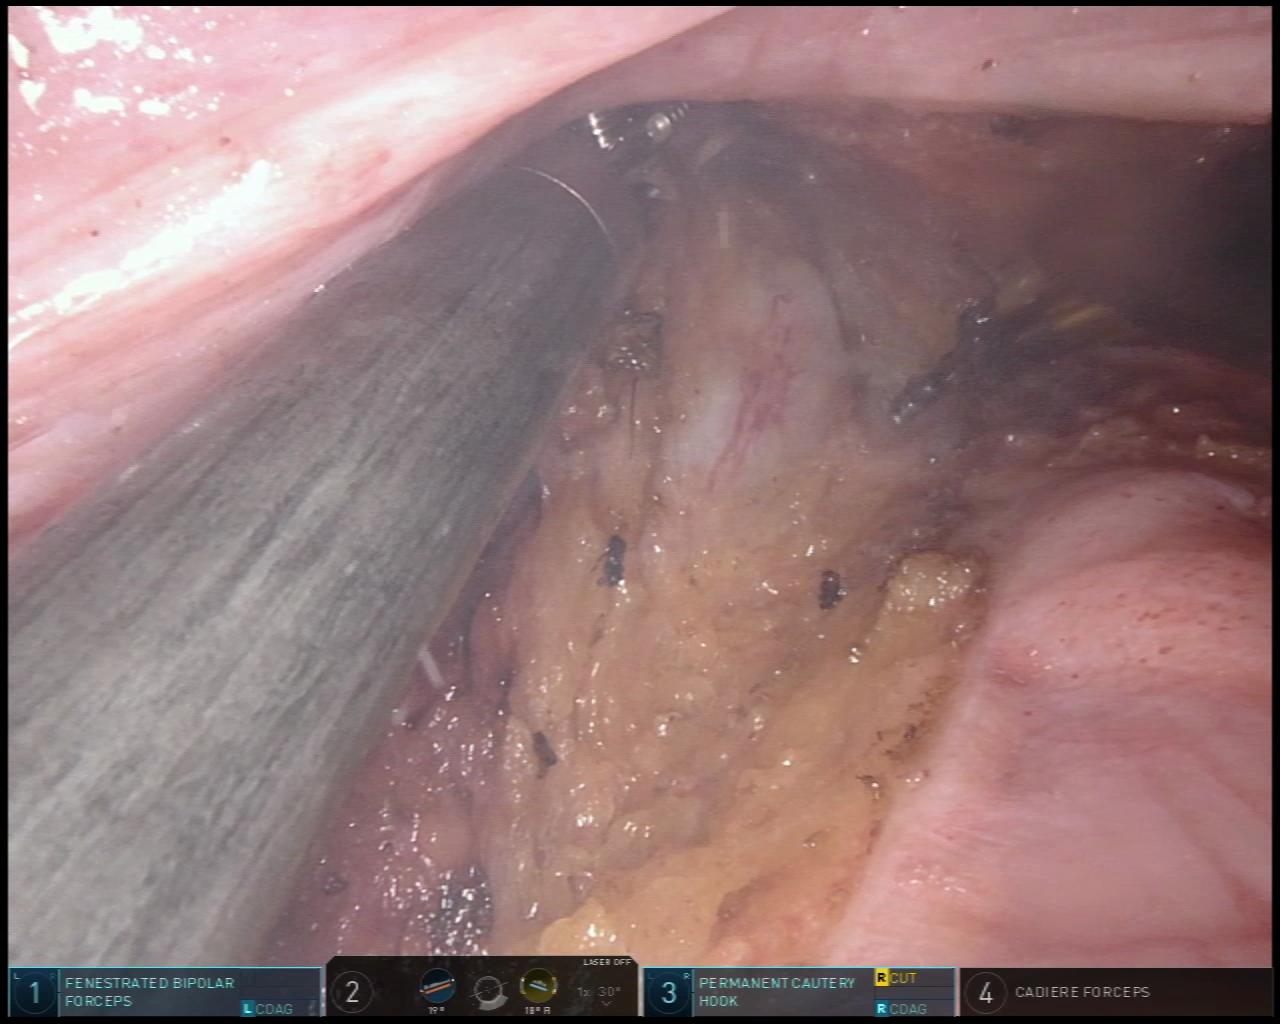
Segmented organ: vesicular_glands
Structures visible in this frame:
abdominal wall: no
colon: no
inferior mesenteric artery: no
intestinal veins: no
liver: no
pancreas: no
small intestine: no
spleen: no
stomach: no
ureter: no
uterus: no
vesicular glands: yes